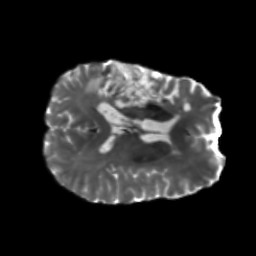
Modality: T2w
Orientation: axial
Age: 58
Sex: male
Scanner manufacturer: siemens
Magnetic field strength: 3 T
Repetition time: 5.25 s
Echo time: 0.08 s